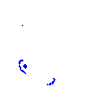
Particle: kaon